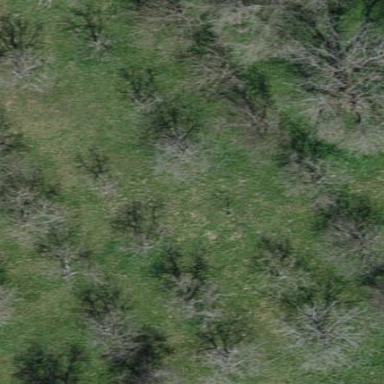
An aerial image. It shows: Orchard.